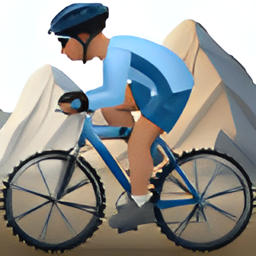
Name: man mountain biking type 4
Emoji: 🚵🏽‍♂️
Group: People & Body
Sub-group: person-sport